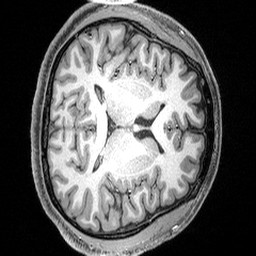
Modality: T1w
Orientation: axial
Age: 36
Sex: female
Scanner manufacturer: siemens
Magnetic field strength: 3 T
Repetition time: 2.3 s
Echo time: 0.00298 s